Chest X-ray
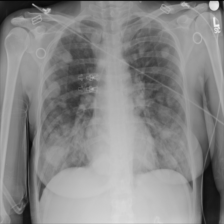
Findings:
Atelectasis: negative
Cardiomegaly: negative
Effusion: negative
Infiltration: negative
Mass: negative
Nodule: positive
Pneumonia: negative
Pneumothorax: negative
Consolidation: negative
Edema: negative
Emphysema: negative
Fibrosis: negative
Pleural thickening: negative
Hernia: negative